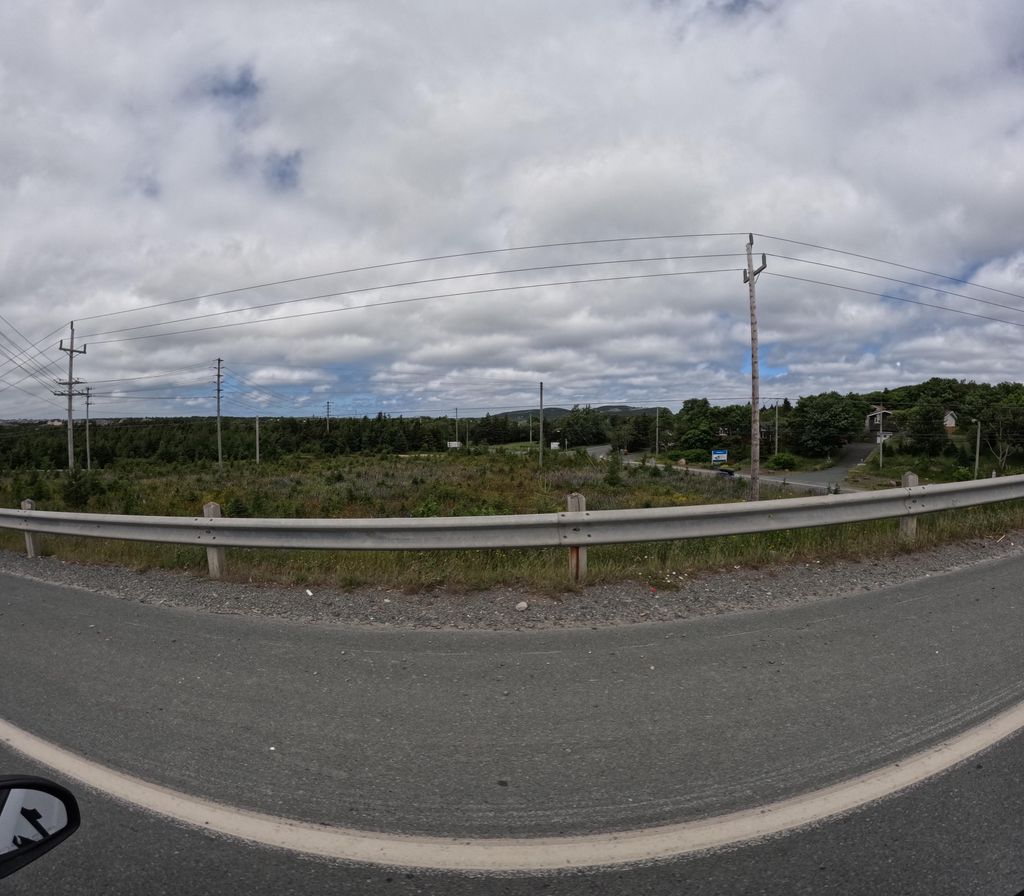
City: st_johns